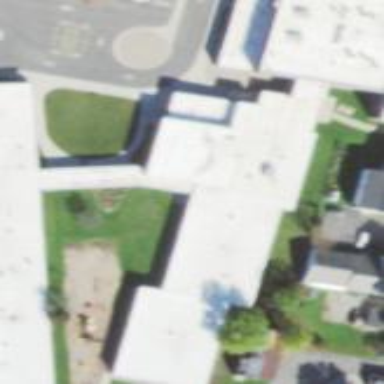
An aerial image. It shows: School building.